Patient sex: F
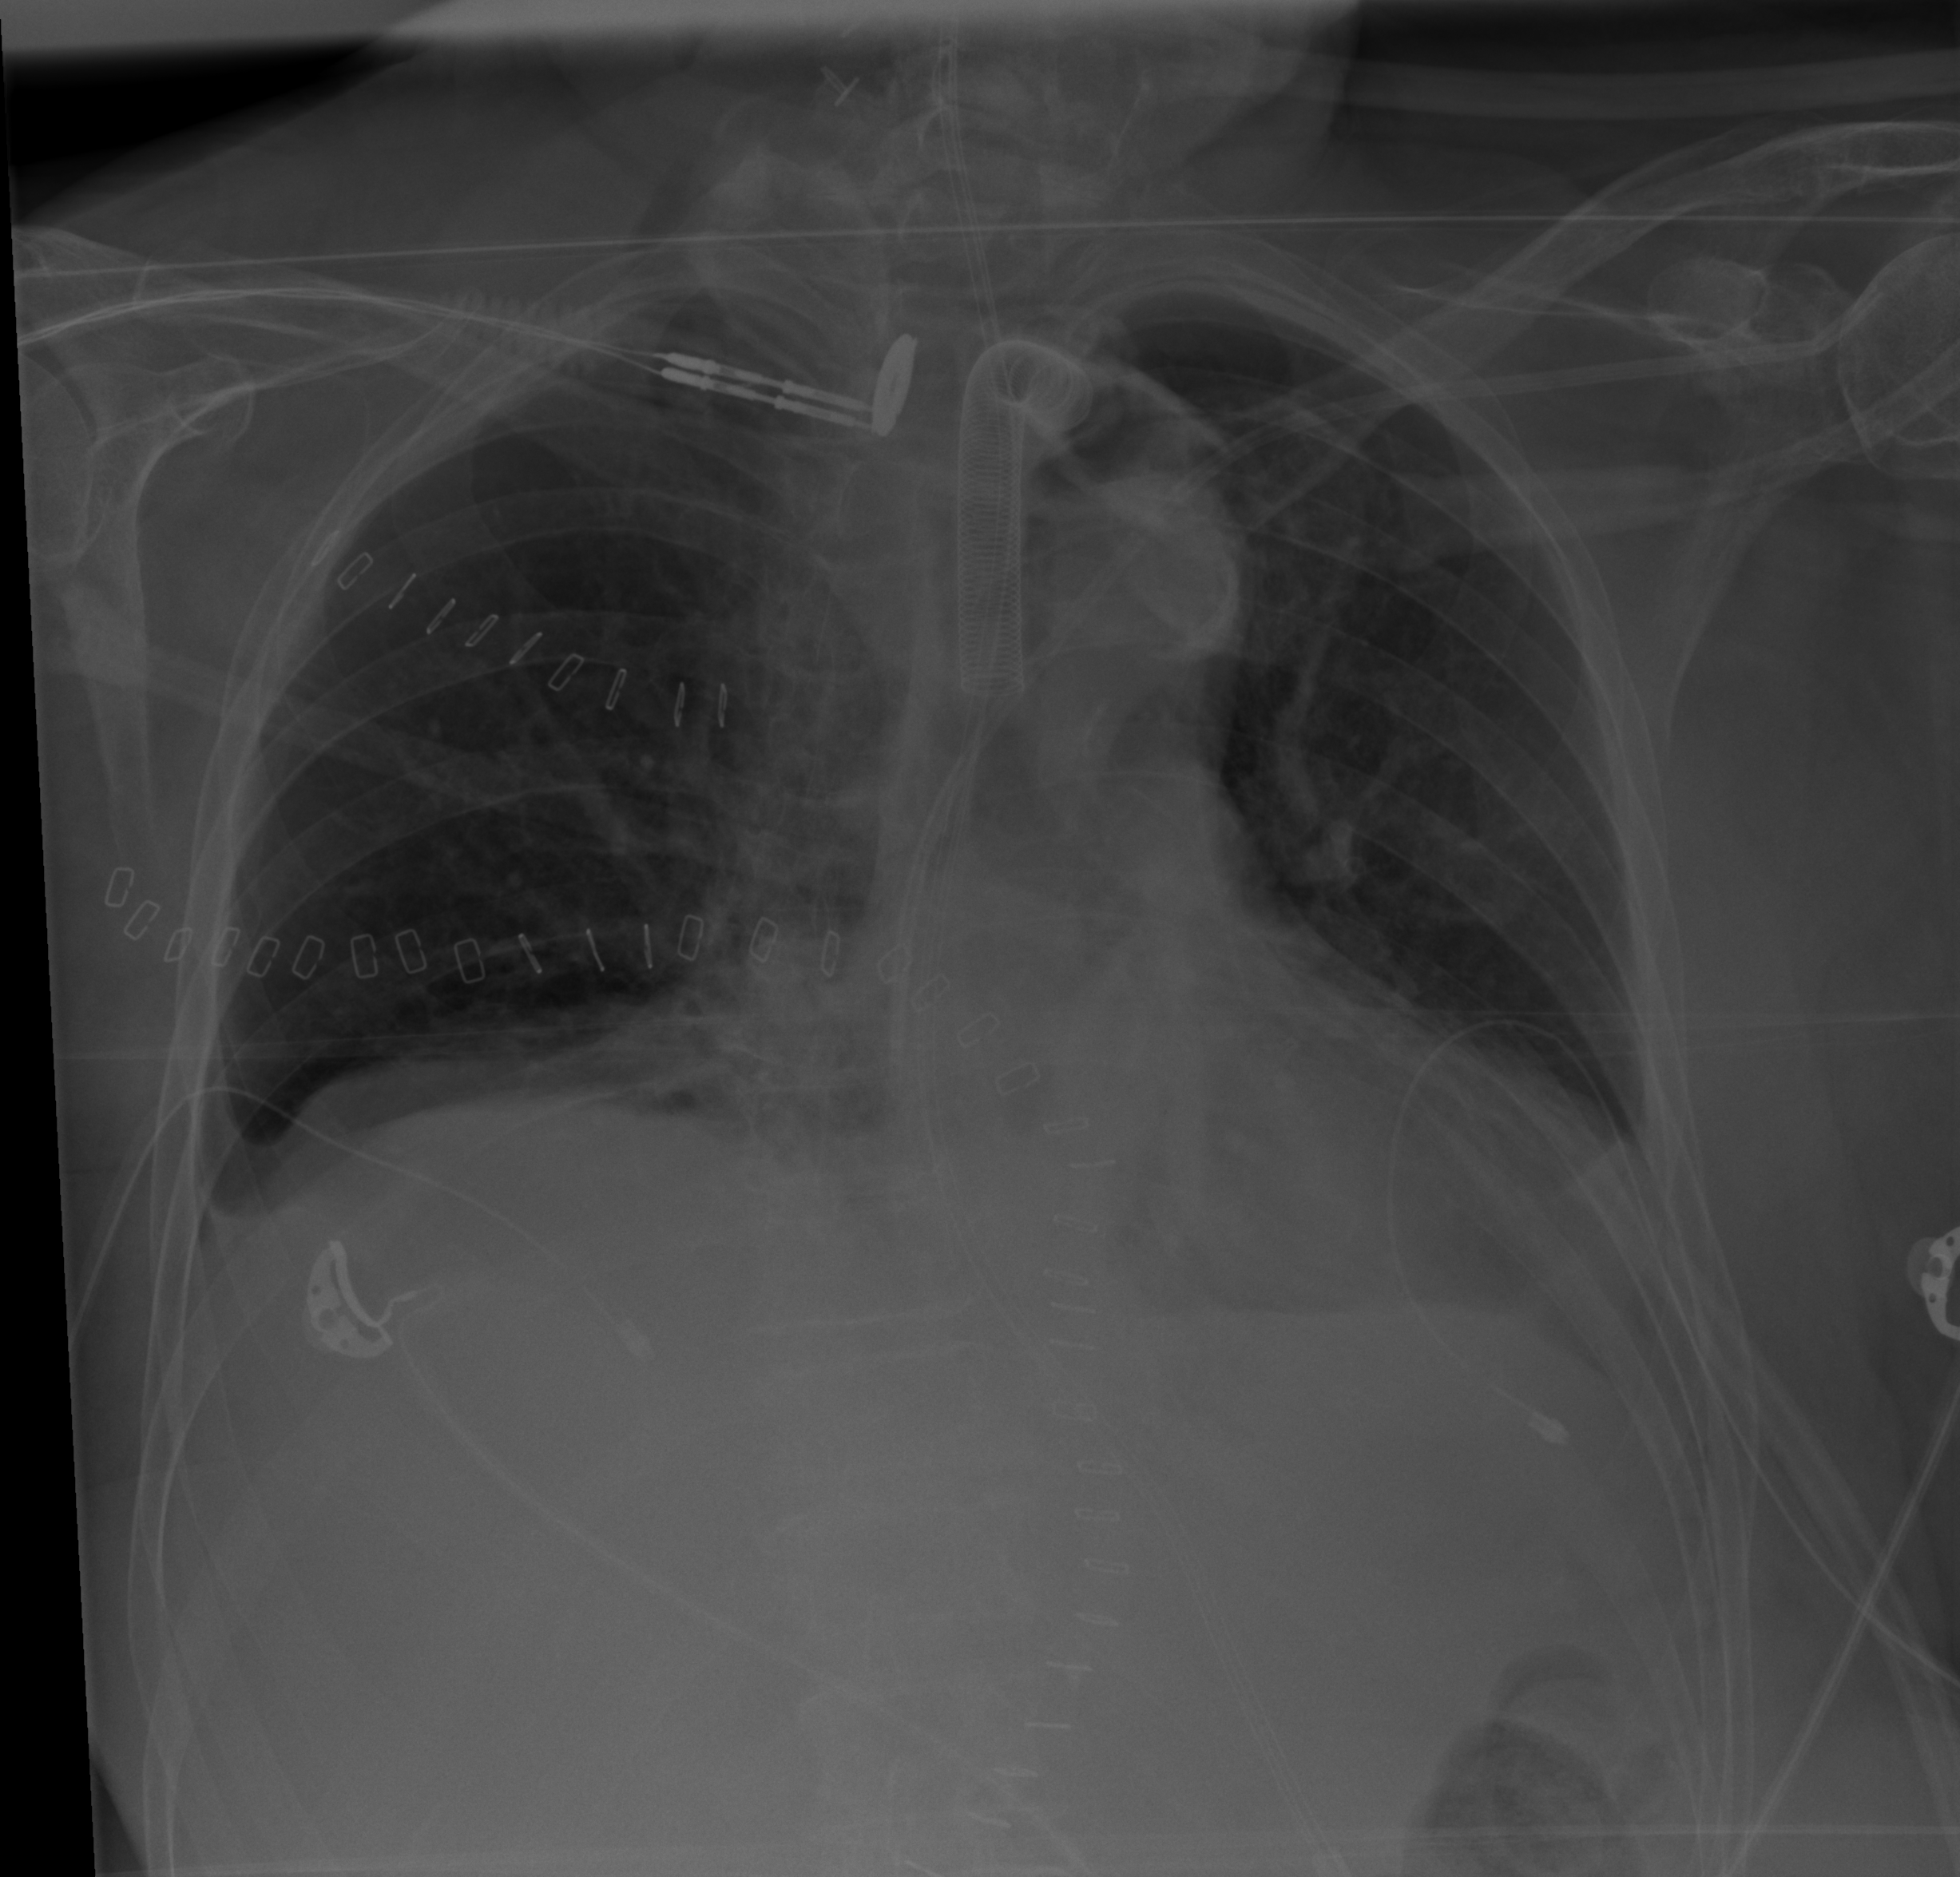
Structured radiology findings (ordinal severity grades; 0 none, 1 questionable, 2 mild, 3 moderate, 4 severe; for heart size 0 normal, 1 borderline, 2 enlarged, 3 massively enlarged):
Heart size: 1
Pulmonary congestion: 2
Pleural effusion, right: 2
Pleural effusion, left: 0
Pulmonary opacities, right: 2
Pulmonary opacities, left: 0
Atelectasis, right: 2
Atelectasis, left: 0